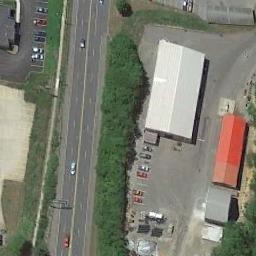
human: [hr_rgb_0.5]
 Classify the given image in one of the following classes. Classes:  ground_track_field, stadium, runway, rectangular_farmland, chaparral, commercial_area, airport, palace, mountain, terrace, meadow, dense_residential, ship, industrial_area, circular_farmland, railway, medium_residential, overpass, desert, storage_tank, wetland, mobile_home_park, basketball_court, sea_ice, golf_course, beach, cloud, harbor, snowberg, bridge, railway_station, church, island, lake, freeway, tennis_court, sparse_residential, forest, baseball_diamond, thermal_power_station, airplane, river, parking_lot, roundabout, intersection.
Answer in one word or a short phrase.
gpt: freeway